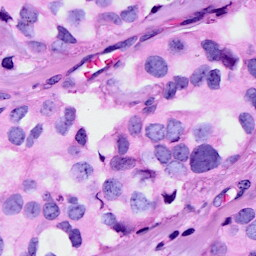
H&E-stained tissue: Breast